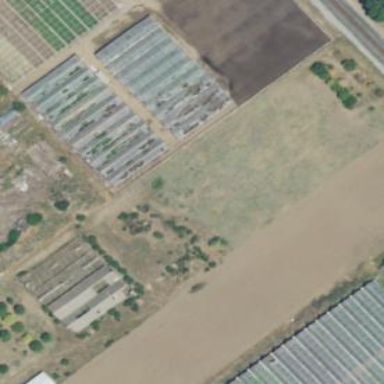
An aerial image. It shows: Greenhouse.